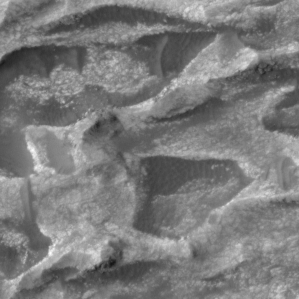
Label: non_frost